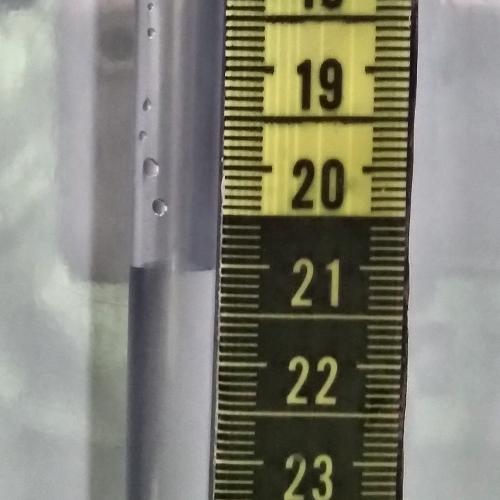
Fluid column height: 21.1 cm